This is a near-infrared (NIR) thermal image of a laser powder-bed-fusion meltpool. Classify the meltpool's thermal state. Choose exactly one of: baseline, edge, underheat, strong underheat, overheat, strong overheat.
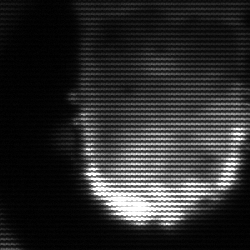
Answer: baseline